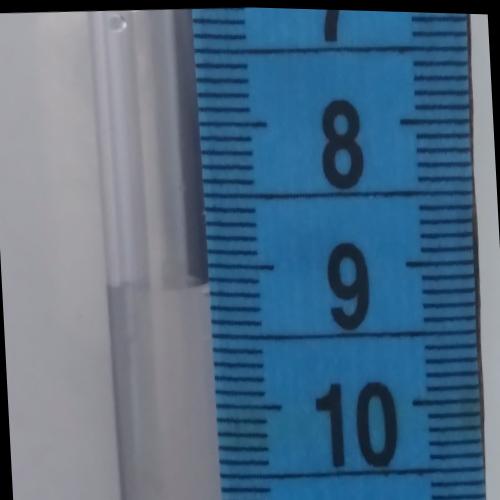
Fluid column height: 9.1 cm